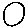
Label: circle